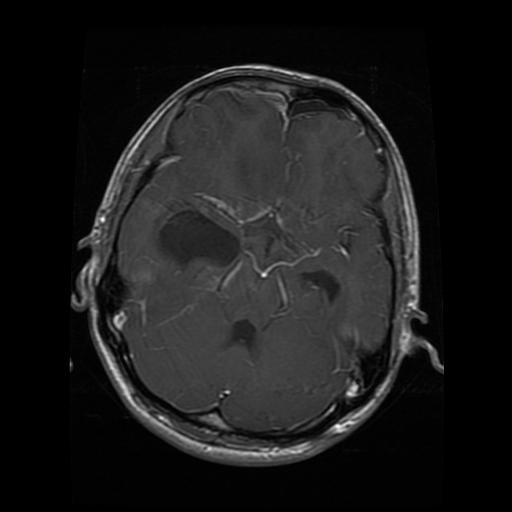
Label: glioma